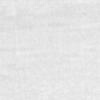
Label: no_change